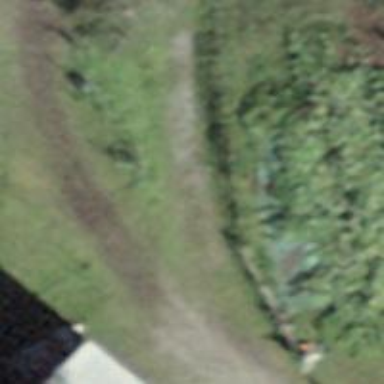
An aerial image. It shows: Track with grade3 tracktype.